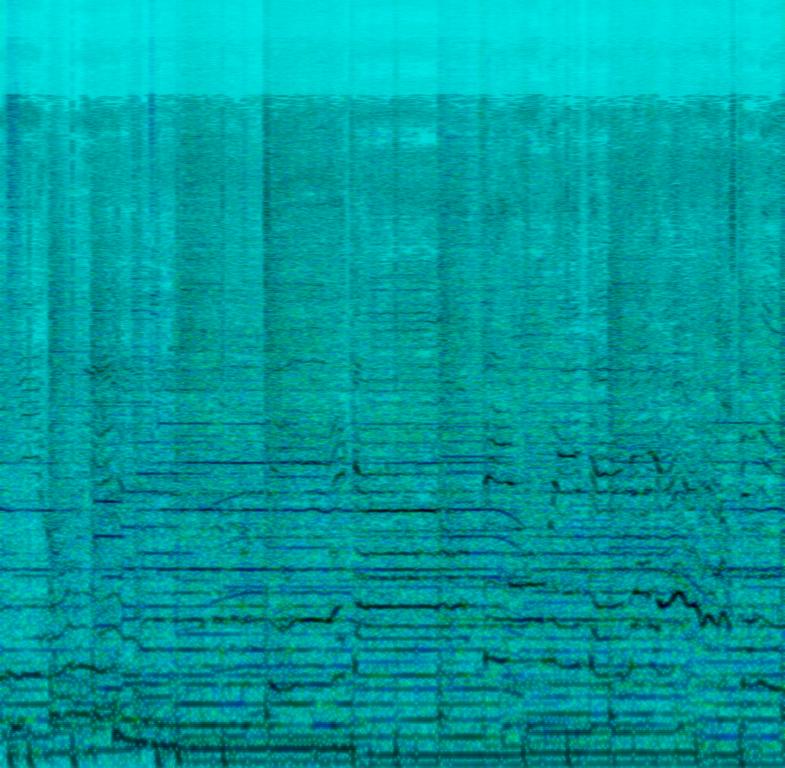
A male vocalist sings this melodious country song. The tempo is medium with rhythmic acoustic guitar, fiddle, resonator, banjo, dobro and mandolin accompaniment, keyboard harmony, steady drumming and straight bass lines. The song is mellow, emotional, prayerful, pleading, sentimental, passionate and melodious. This song is Country Pop.